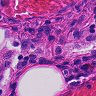
Metastatic tissue present: no